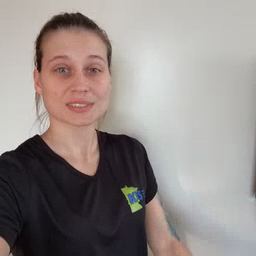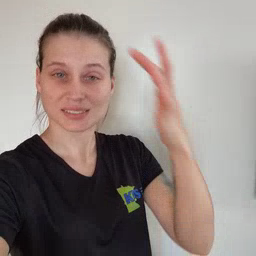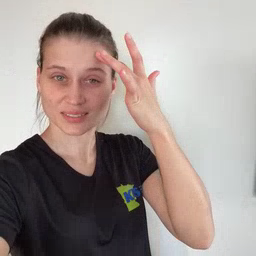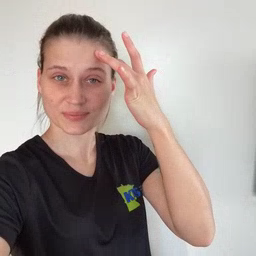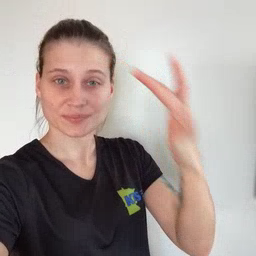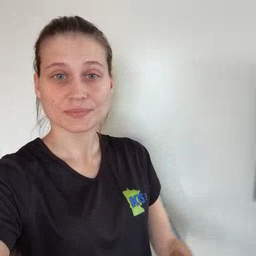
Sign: sick